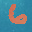
Label: 6